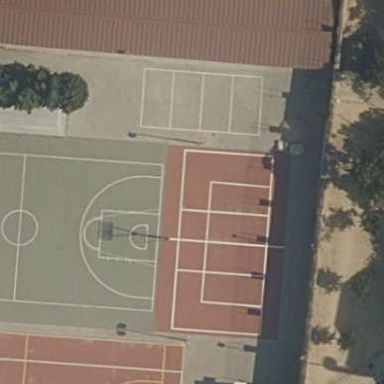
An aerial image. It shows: Volleyball court on pitch meant for leisure land.